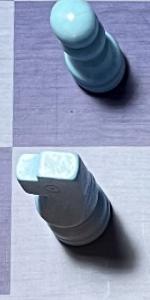
Label: Knight_White